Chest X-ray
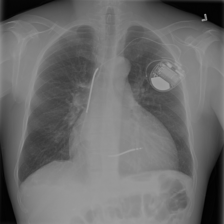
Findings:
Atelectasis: negative
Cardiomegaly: negative
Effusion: positive
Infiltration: negative
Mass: negative
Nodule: negative
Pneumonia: negative
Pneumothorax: negative
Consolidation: negative
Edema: negative
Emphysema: negative
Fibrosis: negative
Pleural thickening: negative
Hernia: negative